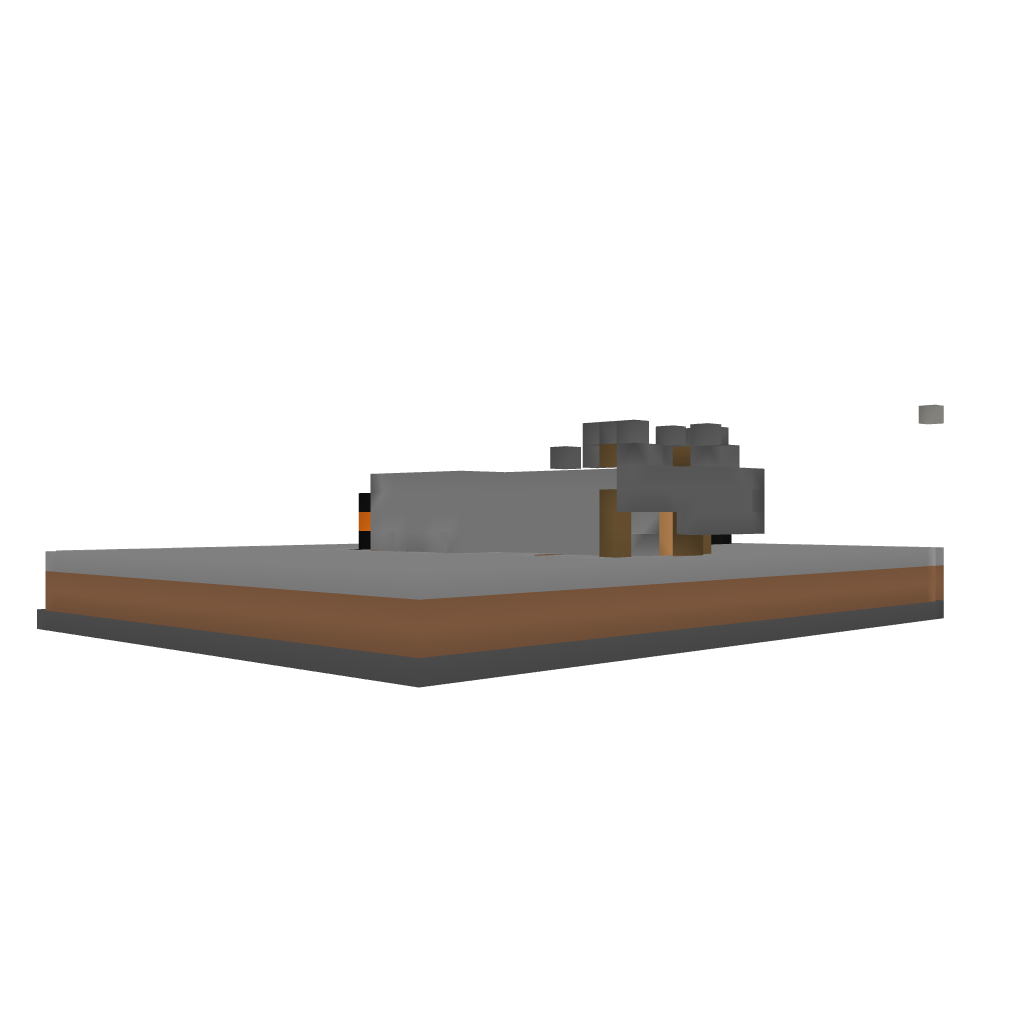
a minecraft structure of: Code Door